Question: I created a windows service to host some WCF services,
but when I start it, it stop with a message:

I checked windows log viewer and there isn't any errors
and I tested everything on a console application before and it's working.
My code is:
'''
ServiceHost host1;
ServiceHost host2;
ServiceHost host3;
public ServicesHost()
{
InitializeComponent();
}
protected override void OnStart(string[] args)
{
if (host1 != null)
host1.Close();
if (host2 != null)
host2.Close();
if (host3 != null)
host3.Close();
host1 = new ServiceHost(typeof(Service1));
host1.Open();
host2 = new ServiceHost(typeof(Service2));
host2.Open();
host3 = new ServiceHost(typeof(Service3));
host3.Open();
}
protected override void OnStop()
{
host1.Close();
host1 = null;
host2.Close();
host2 = null;
host3.Close();
host3 = null;
}
'''
app.config:
'''
<?xml version="1.0" encoding="utf-8" ?>
'''
'''
<service behaviorConfiguration="MyServiceBehavior"
name="Service2">
<endpoint address=""
binding="basicHttpBinding"
contract="IService2">
<identity>
<dns value="localhost" />
</identity>
</endpoint>
<endpoint address="mex" binding="mexHttpBinding"
contract="IMetadataExchange" />
<host>
<baseAddresses>
<add baseAddress="http://localhost:8732/Service2" />
</baseAddresses>
</host>
</service>
<service behaviorConfiguration="MyServiceBehavior"
name="Service3">
<endpoint address=""
binding="basicHttpBinding"
contract="IService3">
<identity>
<dns value="localhost" />
</identity>
</endpoint>
<endpoint address="mex" binding="mexHttpBinding"
contract="IMetadataExchange" />
<host>
<baseAddresses>
<add baseAddress="http://localhost:8733/Service3" />
</baseAddresses>
</host>
</service>
</services>
<behaviors>
<serviceBehaviors>
<behavior name="MyServiceBehavior">
<serviceMetadata httpGetEnabled="True"/>
<serviceDebug includeExceptionDetailInFaults="True" />
</behavior>
</serviceBehaviors>
</behaviors>
'''
Edit:
I have installer:
'''
[RunInstaller(true)]
public partial class ServiceInstaller : System.Configuration.Install.Installer
{
private System.ServiceProcess.ServiceProcessInstaller process;
private System.ServiceProcess.ServiceInstaller service;
public ServiceInstaller()
{
process = new System.ServiceProcess.ServiceProcessInstaller();
process.Account = System.ServiceProcess.ServiceAccount.NetworkService;
service = new System.ServiceProcess.ServiceInstaller();
service.ServiceName = "WCFHostService";
service.DisplayName = "WCFHostService";
service.Description = "WCF Service Hosted";
service.StartType = System.ServiceProcess.ServiceStartMode.Automatic;
Installers.Add(process);
Installers.Add(service);
}
}
'''
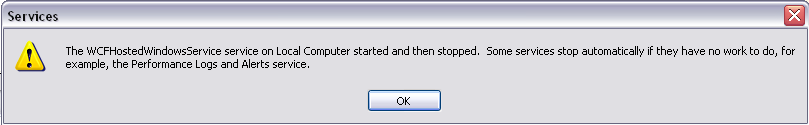
Answer: When a console/desktop application runs but not as service, it's mostly a userright problem. This applies on like, using COM/DCOM or the use of files, because the current path for a service is the windows\system32.
Try to wrap the OnStart with try/catch and write the exception to the EventLog -> <URL>
---
Did you create any installers for the service?
<URL>